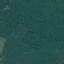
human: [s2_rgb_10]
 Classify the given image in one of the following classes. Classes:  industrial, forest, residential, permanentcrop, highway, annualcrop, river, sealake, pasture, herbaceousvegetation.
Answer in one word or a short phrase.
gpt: Forest